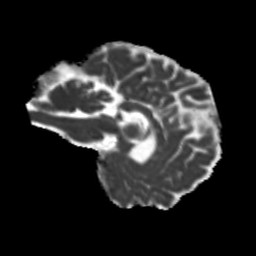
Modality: MD
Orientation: sagittal
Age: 62
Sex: female
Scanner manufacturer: siemens
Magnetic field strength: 3 T
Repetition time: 5.25 s
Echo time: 0.08 s